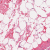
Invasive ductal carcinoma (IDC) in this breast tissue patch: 0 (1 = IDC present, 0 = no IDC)